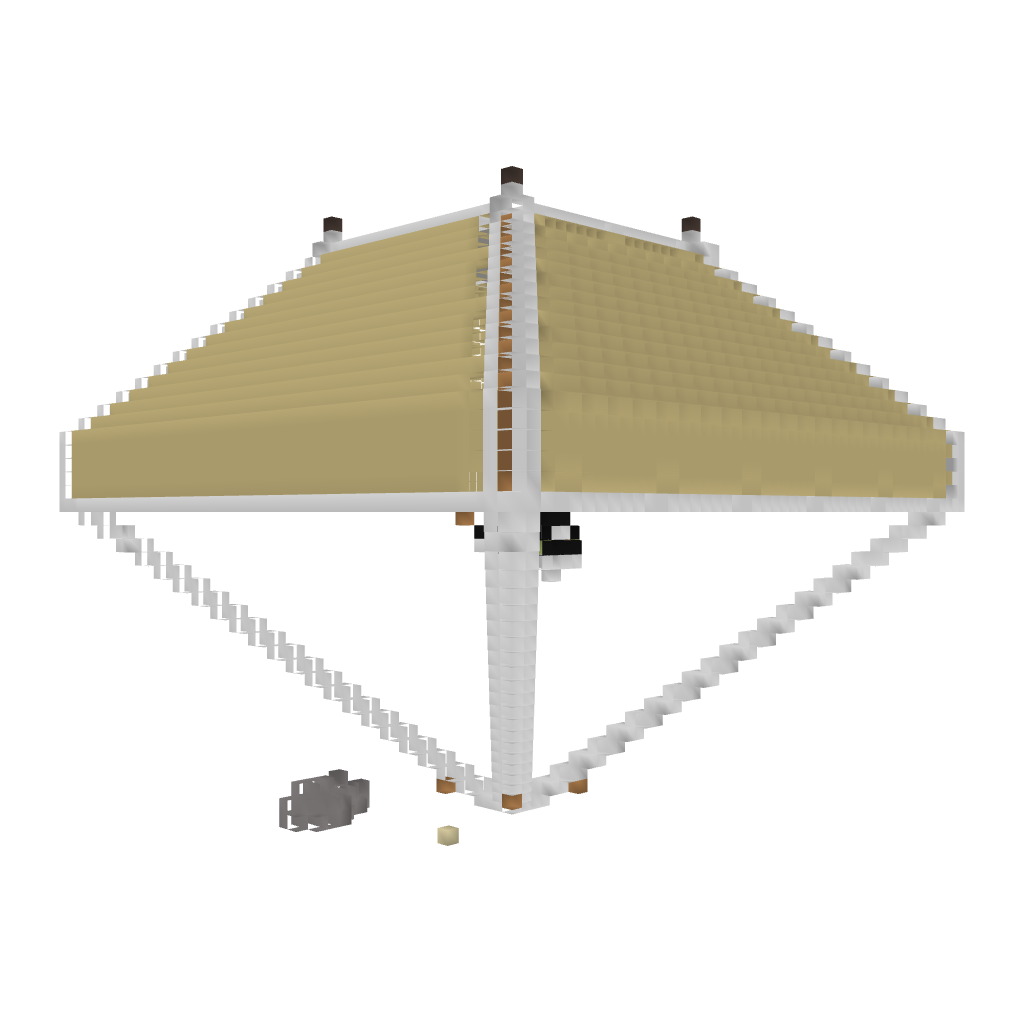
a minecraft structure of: PvP arena